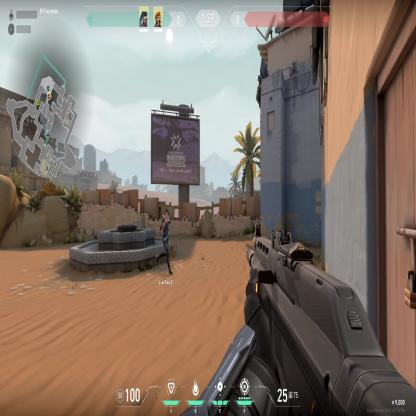
Label: teammate